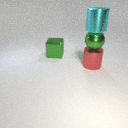
large green metal sphere above large red metal cylinder